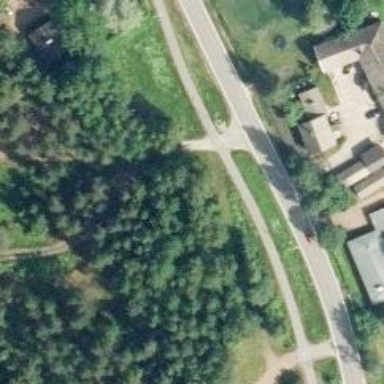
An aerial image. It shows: Cycleway.